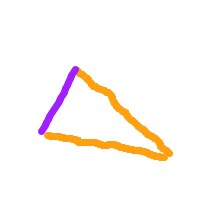
Shape: triangle